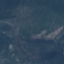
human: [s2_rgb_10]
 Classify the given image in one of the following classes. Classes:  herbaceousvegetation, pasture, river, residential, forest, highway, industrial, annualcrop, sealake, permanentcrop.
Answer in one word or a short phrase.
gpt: HerbaceousVegetation